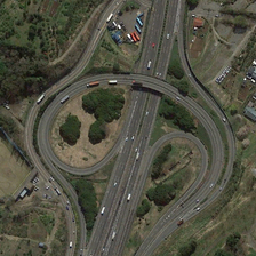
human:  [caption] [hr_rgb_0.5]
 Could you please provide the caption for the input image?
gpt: the a viaduct is connected to the straight road by arc shaped ramps .

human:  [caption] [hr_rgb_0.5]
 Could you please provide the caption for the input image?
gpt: several trucks are travelling over the viaduct which spans the straight wide road next to those lush trees .

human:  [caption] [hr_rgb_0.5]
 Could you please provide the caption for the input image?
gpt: The winding viaducts are connected by a straight road through ramps.

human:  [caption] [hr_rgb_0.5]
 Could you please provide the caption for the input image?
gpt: The curved viaduct is connected to a straight line through a ramp.

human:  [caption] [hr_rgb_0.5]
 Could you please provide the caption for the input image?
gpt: The curved viaduct is connected to the straight road by ramps.